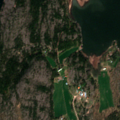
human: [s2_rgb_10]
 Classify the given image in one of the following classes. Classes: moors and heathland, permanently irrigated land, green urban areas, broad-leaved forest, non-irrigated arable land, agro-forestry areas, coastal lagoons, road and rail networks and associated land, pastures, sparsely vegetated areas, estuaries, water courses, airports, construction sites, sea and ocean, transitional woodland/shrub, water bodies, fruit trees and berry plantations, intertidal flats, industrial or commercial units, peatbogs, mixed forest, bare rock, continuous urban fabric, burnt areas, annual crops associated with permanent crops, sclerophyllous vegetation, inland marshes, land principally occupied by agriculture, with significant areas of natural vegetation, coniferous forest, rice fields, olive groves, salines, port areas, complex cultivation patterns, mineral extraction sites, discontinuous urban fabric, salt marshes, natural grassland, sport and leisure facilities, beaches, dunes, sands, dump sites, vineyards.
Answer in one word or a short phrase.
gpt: land principally occupied by agriculture, with significant areas of natural vegetation, mixed forest, transitional woodland/shrub, bare rock, sea and ocean